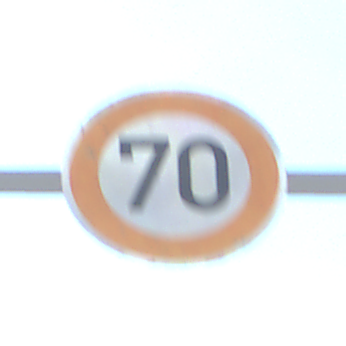
Verkehrszeichen: Geschwindigkeit70
Umgebung: Outdoor, Suburban
Tageszeit: MorningAfternoon
Wetter: Clear
Licht: Natural
Jahreszeit: NotSpecified
Kontrast: HighContrast